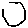
Label: hexagon